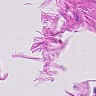
Metastatic tissue present: no